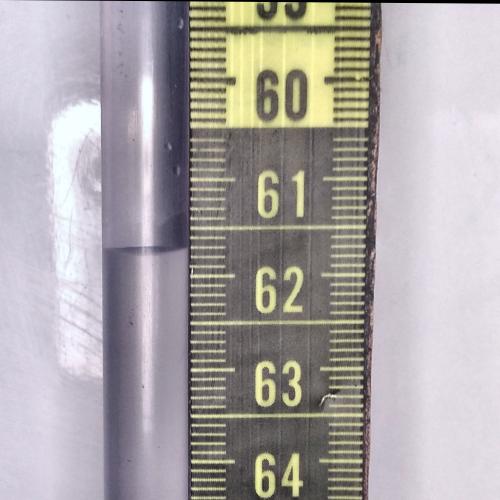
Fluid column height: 61.7 cm